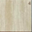
Piece: xx